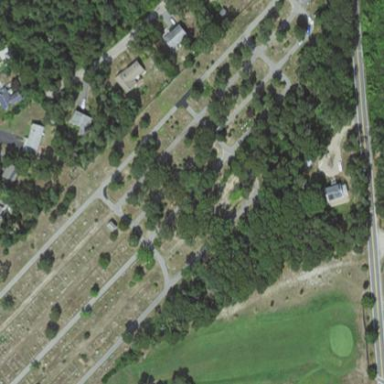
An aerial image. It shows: Grave yard.